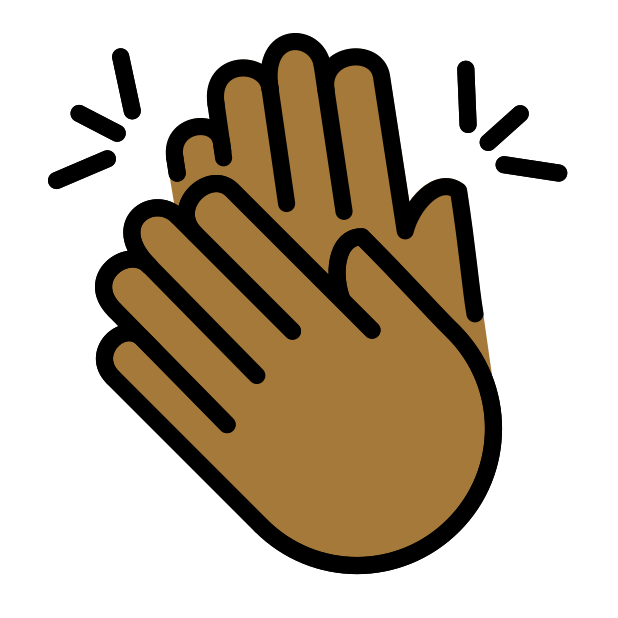
clapping hands: medium-dark skin tone